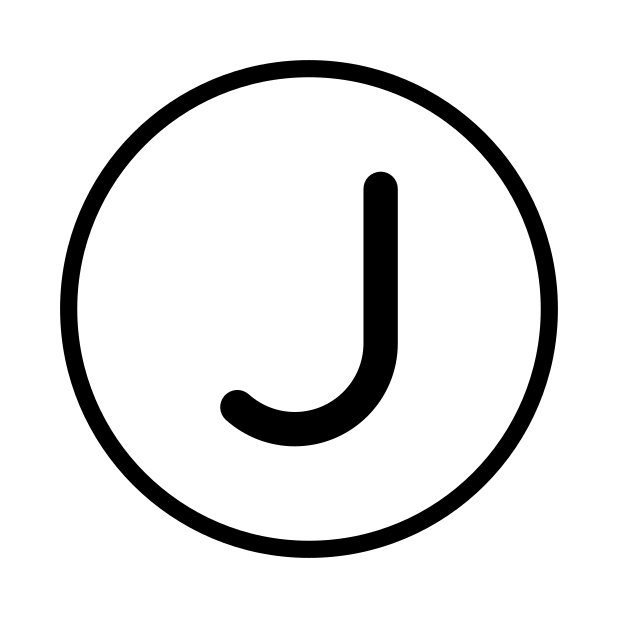
Emoji: 🇯
Name: regional indicator symbol letter j
Unicode: 0x1f1ef